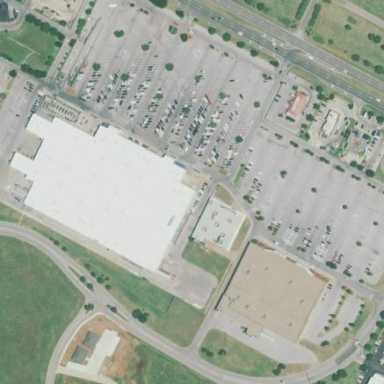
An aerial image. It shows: Supermarket building.